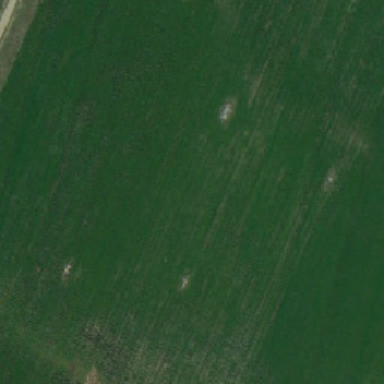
There are large grass on the land .